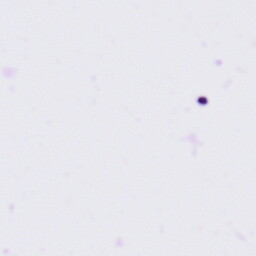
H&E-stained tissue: Tonsil